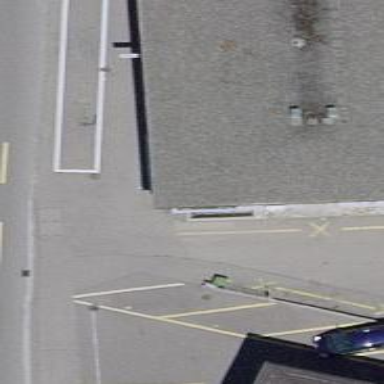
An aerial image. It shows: Restaurant.